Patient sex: F
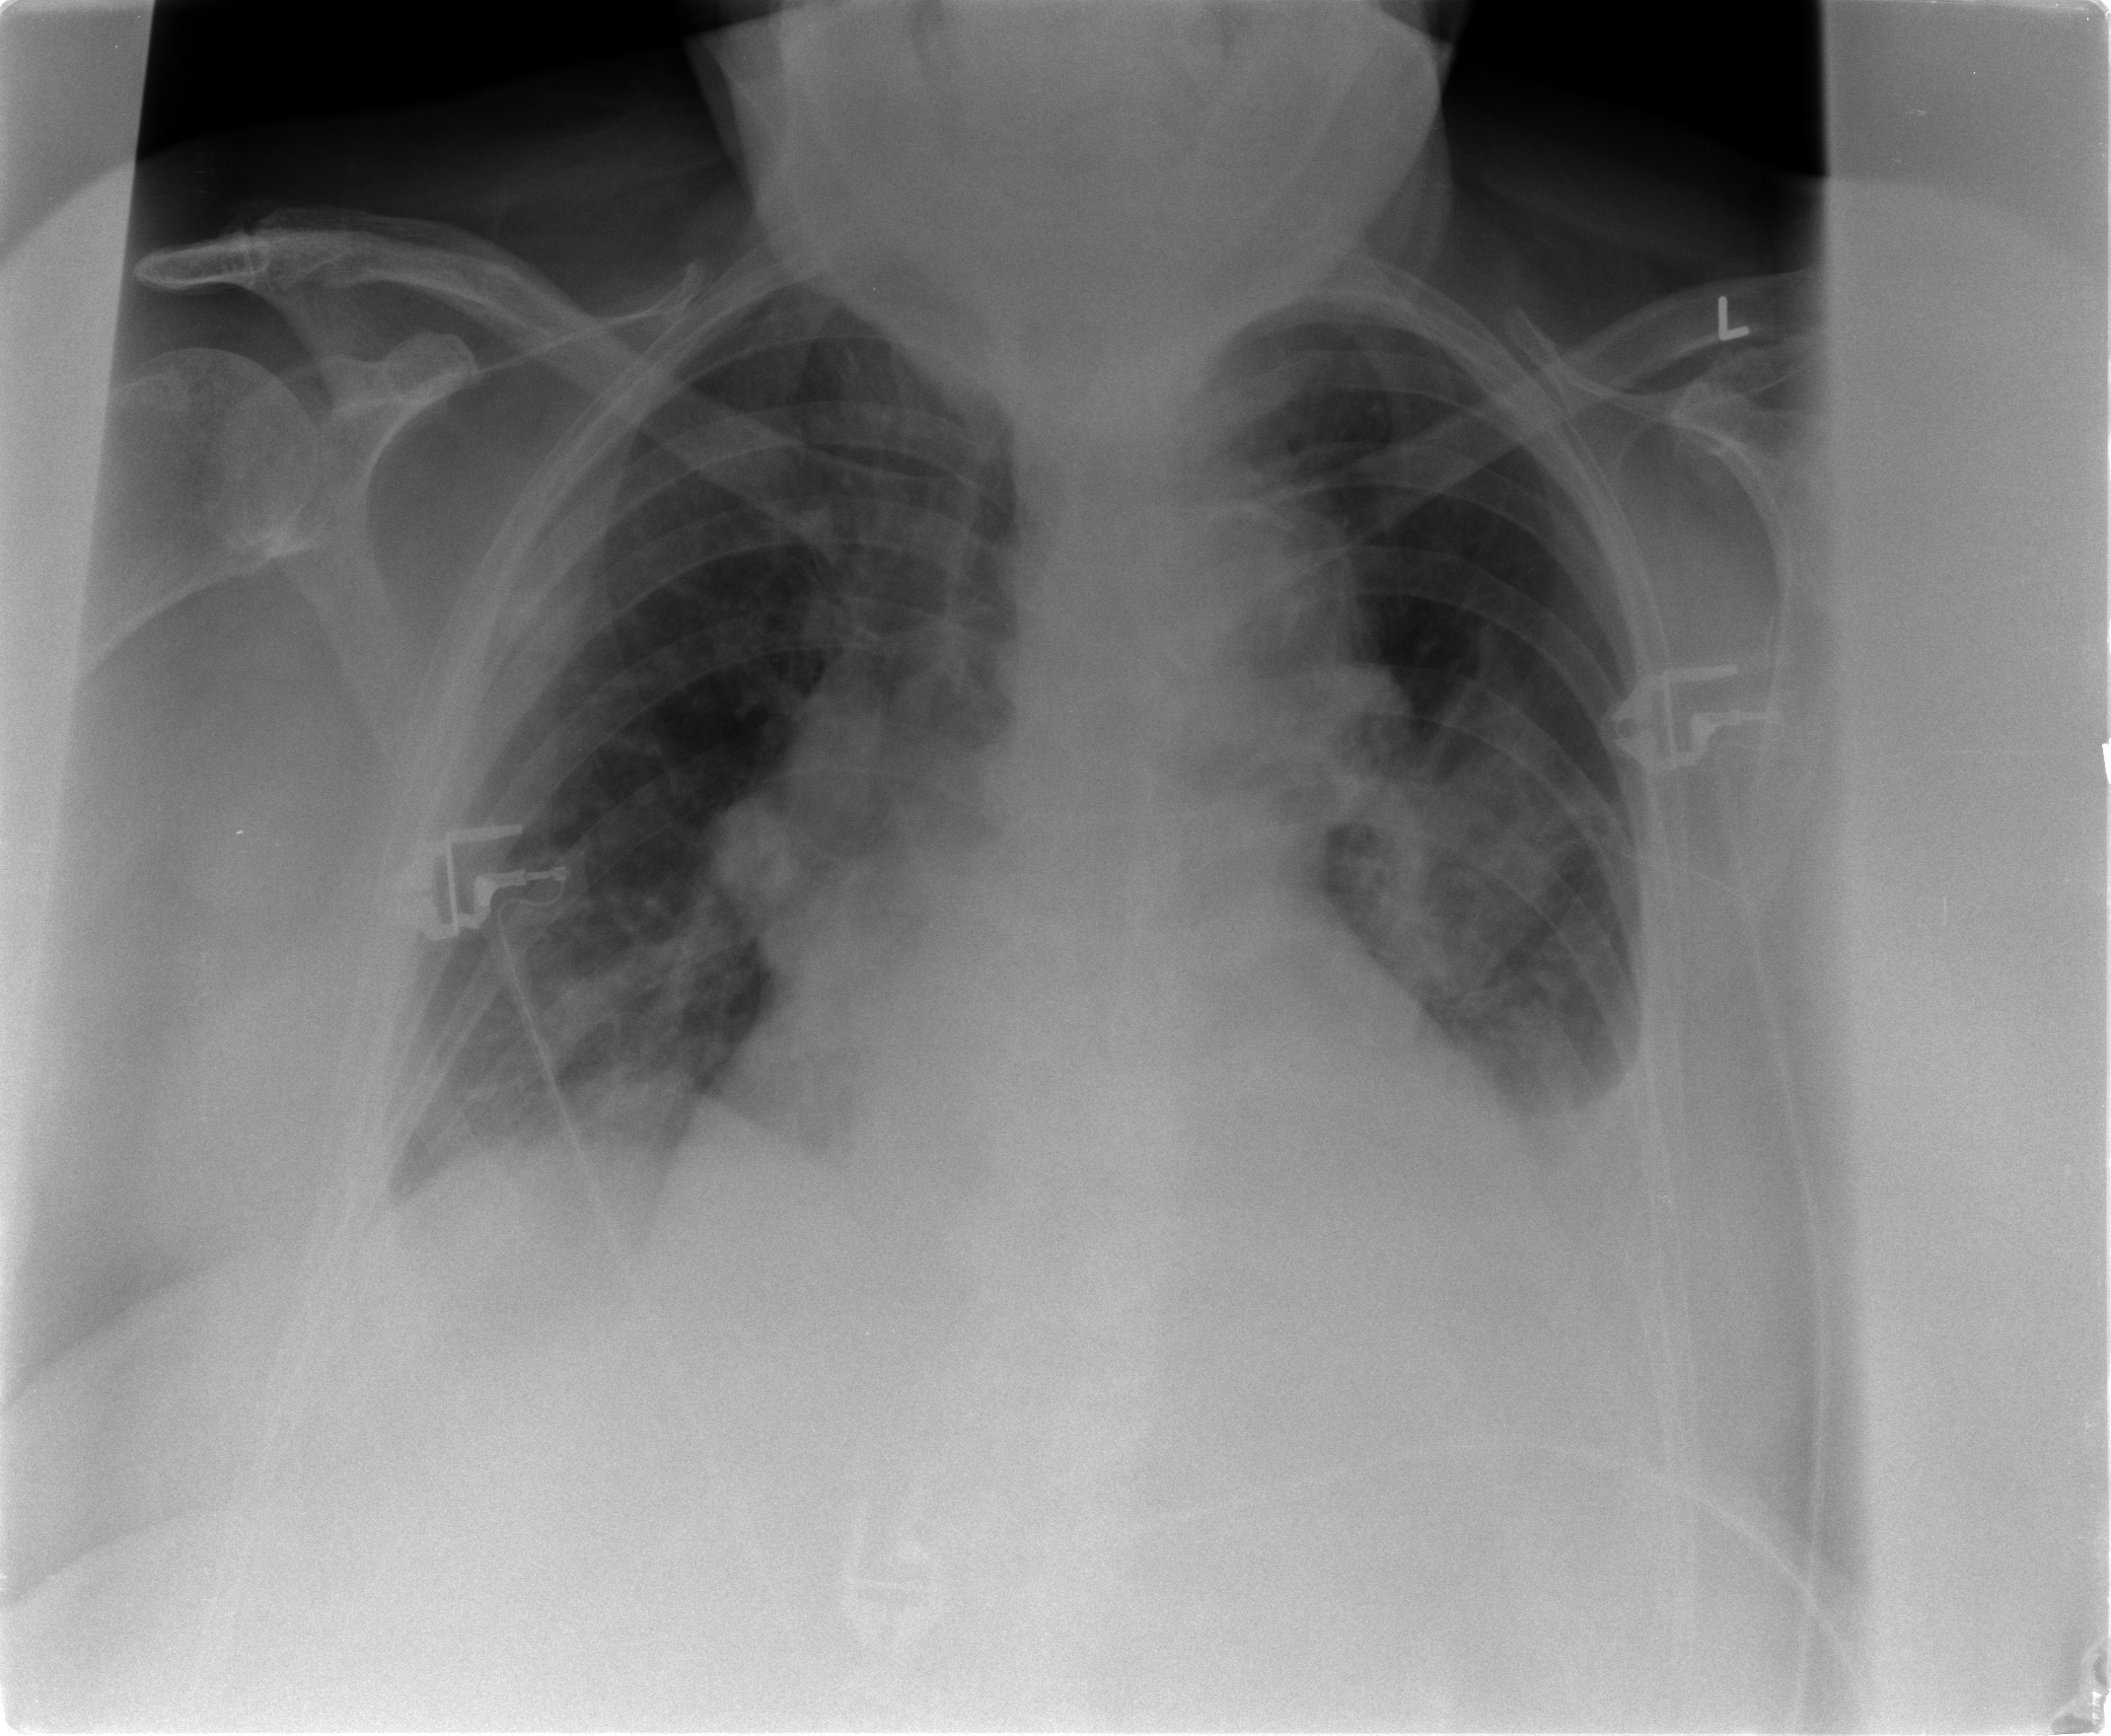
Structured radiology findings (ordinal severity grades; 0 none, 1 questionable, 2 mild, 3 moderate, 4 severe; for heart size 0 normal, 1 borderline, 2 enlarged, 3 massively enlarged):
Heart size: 3
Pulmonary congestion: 2
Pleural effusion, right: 2
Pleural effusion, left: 3
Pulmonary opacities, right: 1
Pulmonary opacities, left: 2
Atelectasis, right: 1
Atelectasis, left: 3